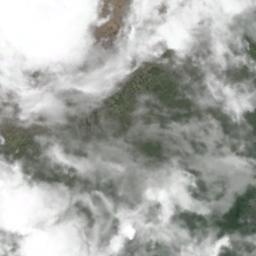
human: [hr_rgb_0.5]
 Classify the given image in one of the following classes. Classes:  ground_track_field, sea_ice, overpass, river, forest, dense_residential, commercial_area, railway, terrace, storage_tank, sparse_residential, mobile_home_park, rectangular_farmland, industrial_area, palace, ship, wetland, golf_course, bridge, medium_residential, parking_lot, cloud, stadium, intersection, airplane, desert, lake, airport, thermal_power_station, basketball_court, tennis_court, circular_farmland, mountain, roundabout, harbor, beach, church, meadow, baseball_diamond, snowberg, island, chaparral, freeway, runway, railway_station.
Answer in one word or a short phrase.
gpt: cloud